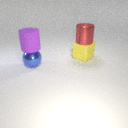
large purple rubber cylinder to the left of large red metal cylinder